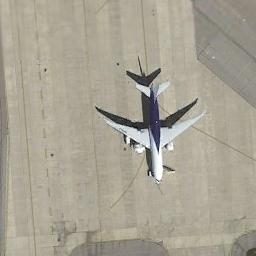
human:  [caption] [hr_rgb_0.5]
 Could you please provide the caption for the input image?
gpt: A plane parked on the open area .

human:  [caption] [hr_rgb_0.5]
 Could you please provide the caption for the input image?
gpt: A blue-patterned plane parked in a clearing .

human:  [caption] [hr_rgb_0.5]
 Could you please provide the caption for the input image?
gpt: There is a blue airplane parked on the runway .

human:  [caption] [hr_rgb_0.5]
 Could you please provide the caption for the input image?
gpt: An airplane with a dark blue fuselage was parked in the open space .

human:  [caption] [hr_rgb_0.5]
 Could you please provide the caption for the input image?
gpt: There is an airplane in the parking lot .